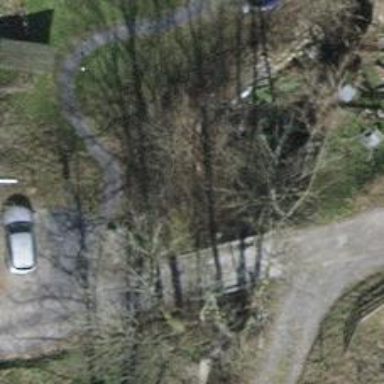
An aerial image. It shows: Culvert tunnel.